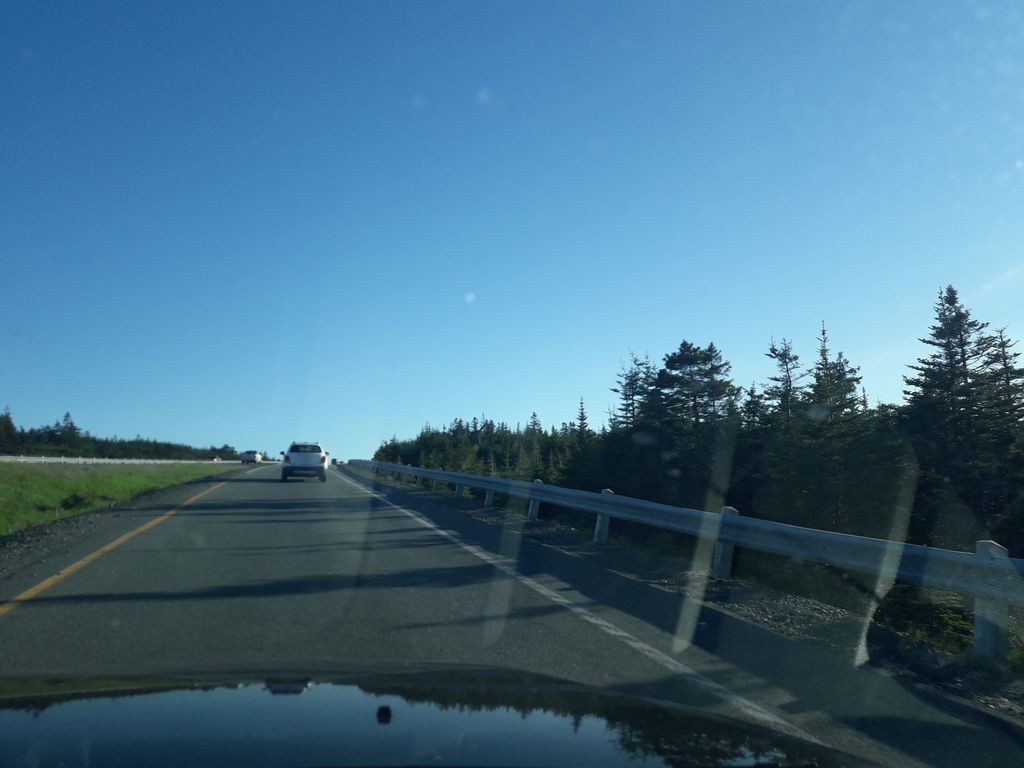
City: st_johns